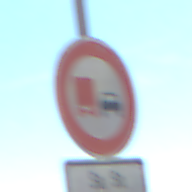
Verkehrszeichen: UeberholverbotKraftfahrzeuge
Zusatzzeichen unten: ZeitangabenMitBeschraenkungAufWochentage9
Umgebung: Outdoor, Special
Tageszeit: Midday
Wetter: PartlyCloudy
Licht: Natural
Jahreszeit: NotSpecified
Kontrast: HighContrast